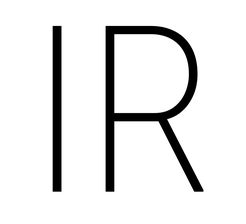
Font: Roboto_Condensed_ExtraLight